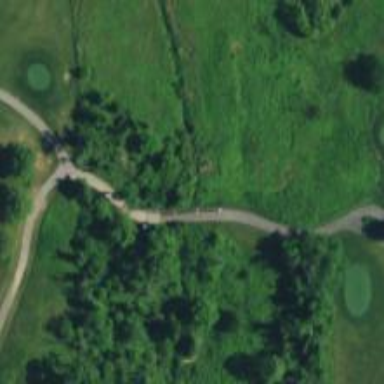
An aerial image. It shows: Service road on bridge for golf carts.